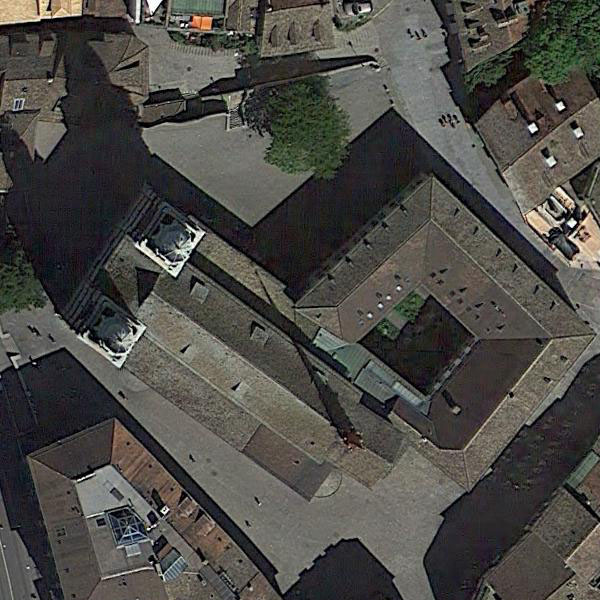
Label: Church